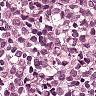
Metastatic tissue present: yes